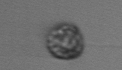
Label: coccolithophorid